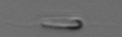
Label: flagellate_morphotype3